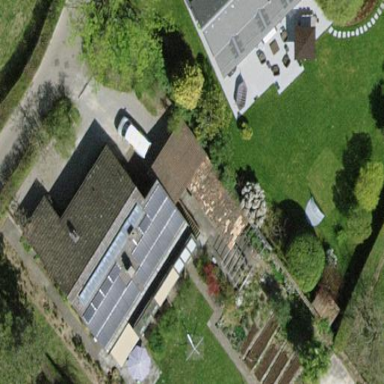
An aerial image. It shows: View of roof of building.